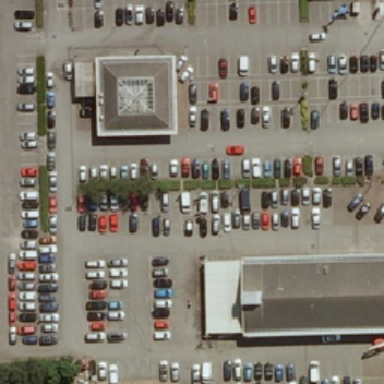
Dark green wood parking lot other than the parking lot .